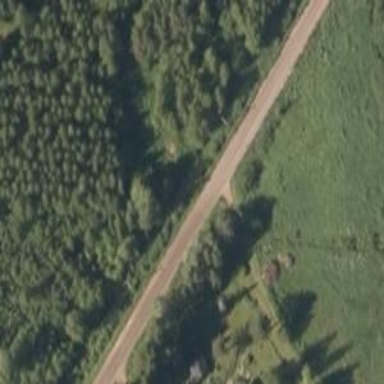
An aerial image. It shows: Unclassified road.